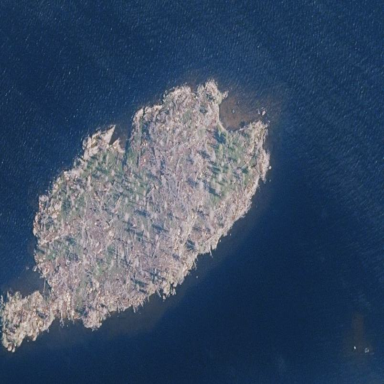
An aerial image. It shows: Islet.